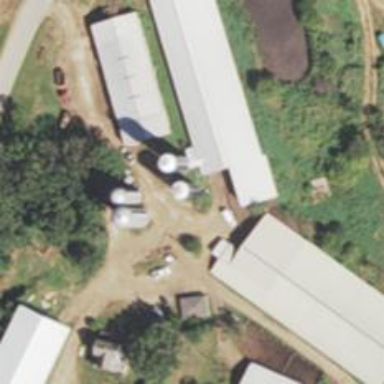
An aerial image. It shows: Silo.